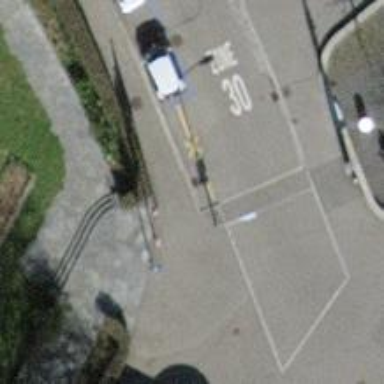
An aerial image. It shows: Flagpole structure.